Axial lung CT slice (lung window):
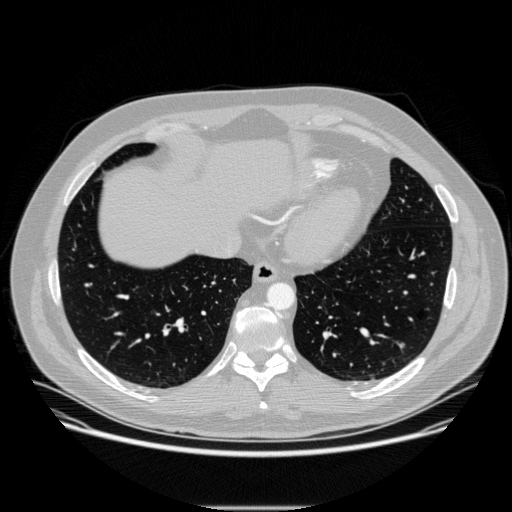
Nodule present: no